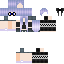
A female human skin with pale skin, wearing blonde bald dressed in a blue hoodie and black pants, featuring a closed mouth.